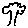
Label: tree